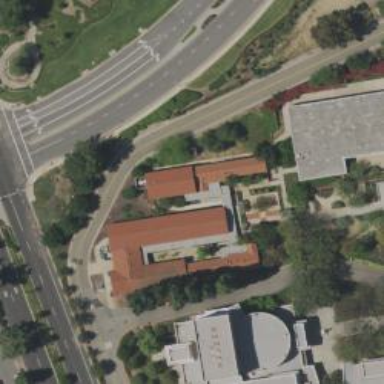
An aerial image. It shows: College building.